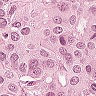
Metastatic tissue present: yes